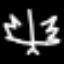
Label: angel